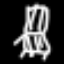
Label: chair